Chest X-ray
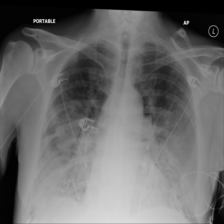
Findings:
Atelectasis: negative
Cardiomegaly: negative
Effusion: negative
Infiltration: negative
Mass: negative
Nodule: negative
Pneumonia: negative
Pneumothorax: negative
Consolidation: negative
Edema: negative
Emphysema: negative
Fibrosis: negative
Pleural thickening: negative
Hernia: negative